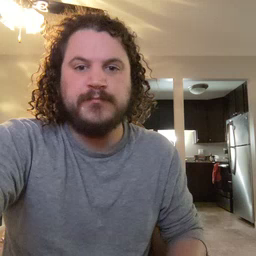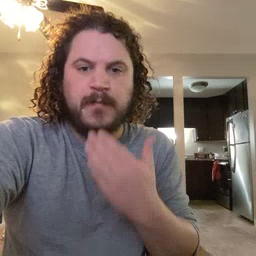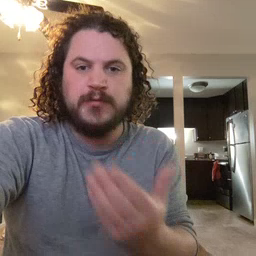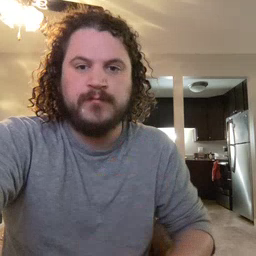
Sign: thankyou